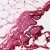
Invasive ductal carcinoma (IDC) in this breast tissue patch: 0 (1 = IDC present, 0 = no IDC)